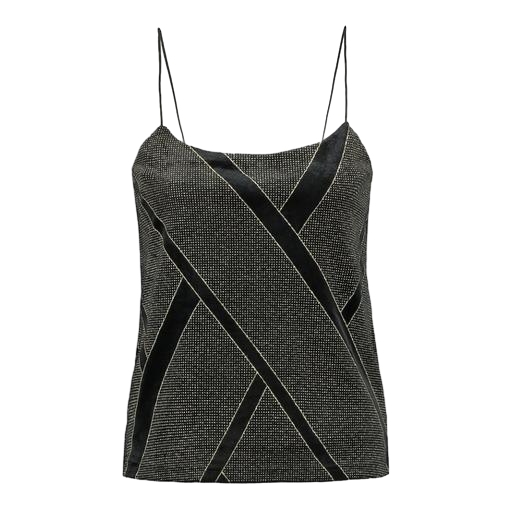
black jacquard tank top, black amy flock mesh longline cami, black window pane printed tank, white background